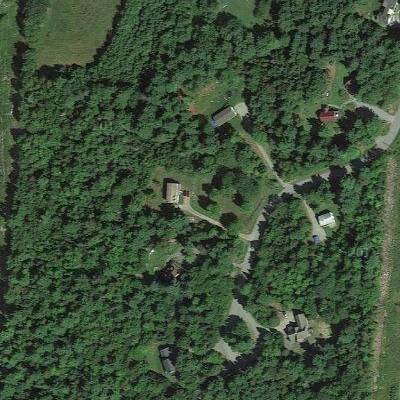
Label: Forest